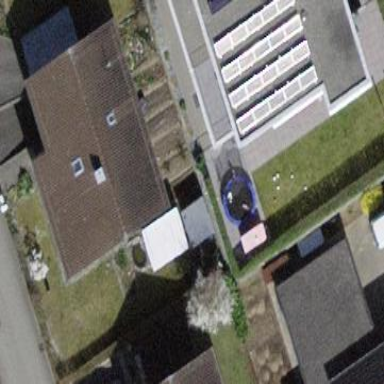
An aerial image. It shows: Building with tiled roof.